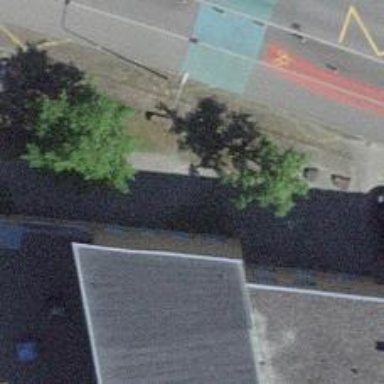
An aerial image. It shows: Bicycle parking area with asphalt surface.